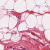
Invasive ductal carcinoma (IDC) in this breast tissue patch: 0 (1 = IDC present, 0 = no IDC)